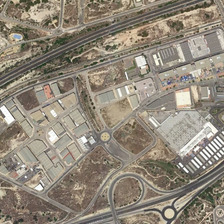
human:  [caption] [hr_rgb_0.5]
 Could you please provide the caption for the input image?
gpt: many buildings and bareland are near a road in an industrial area .

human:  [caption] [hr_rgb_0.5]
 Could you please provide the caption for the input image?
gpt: many buildings and bareland are near a road in an industrial area .

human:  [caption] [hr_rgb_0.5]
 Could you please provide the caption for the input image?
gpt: many buildings and bareland are near a road in an industrial area .

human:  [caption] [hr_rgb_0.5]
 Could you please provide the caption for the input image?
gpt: many buildings and bareland are near a road in an industrial area .

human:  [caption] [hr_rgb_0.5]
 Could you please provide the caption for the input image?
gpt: many buildings and bareland are near a road in an industrial area .